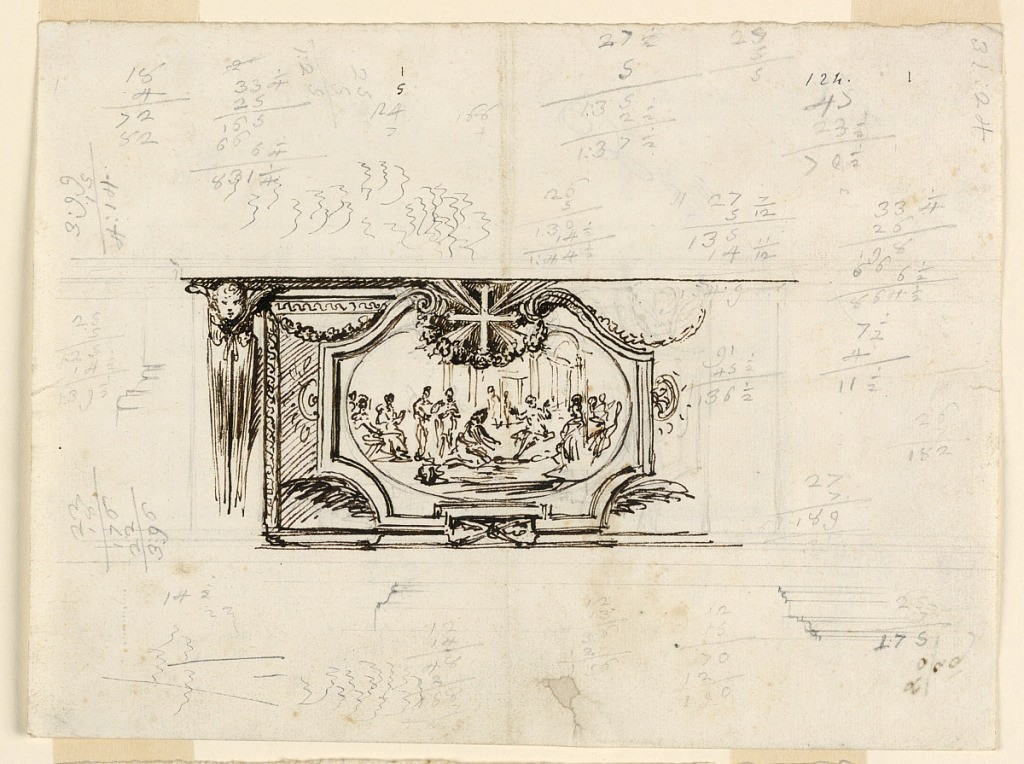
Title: Design for an Altar Frontal; Verso: Elevation of a Folding Door
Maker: Giuseppe Barberi, Italian, 1746–1809
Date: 1775–1800
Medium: Pen and brown ink, brush and brown wash, graphite on off-white laid paper
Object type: Drawing
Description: Shown as far as necessary. An ovoidal representation of Christ washing the feet of St. Peter in an escutcheon. Sections of molding of a base and an entablature print. Accounts in pencil. Scribbling, ink. Verso: horizontally: East wing is subdivided in five panels. At right two architectural sketches. Accounts, ink, pencil.